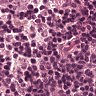
Metastatic tissue present: no